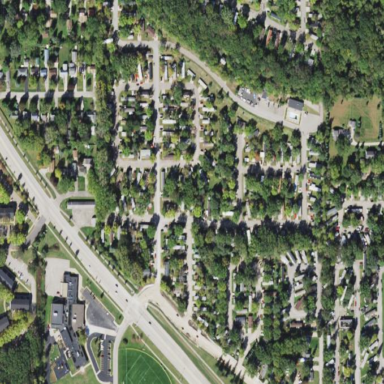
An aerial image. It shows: Residential area designated as trailer park.